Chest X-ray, PA view. Patient: 33 years old, sex M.
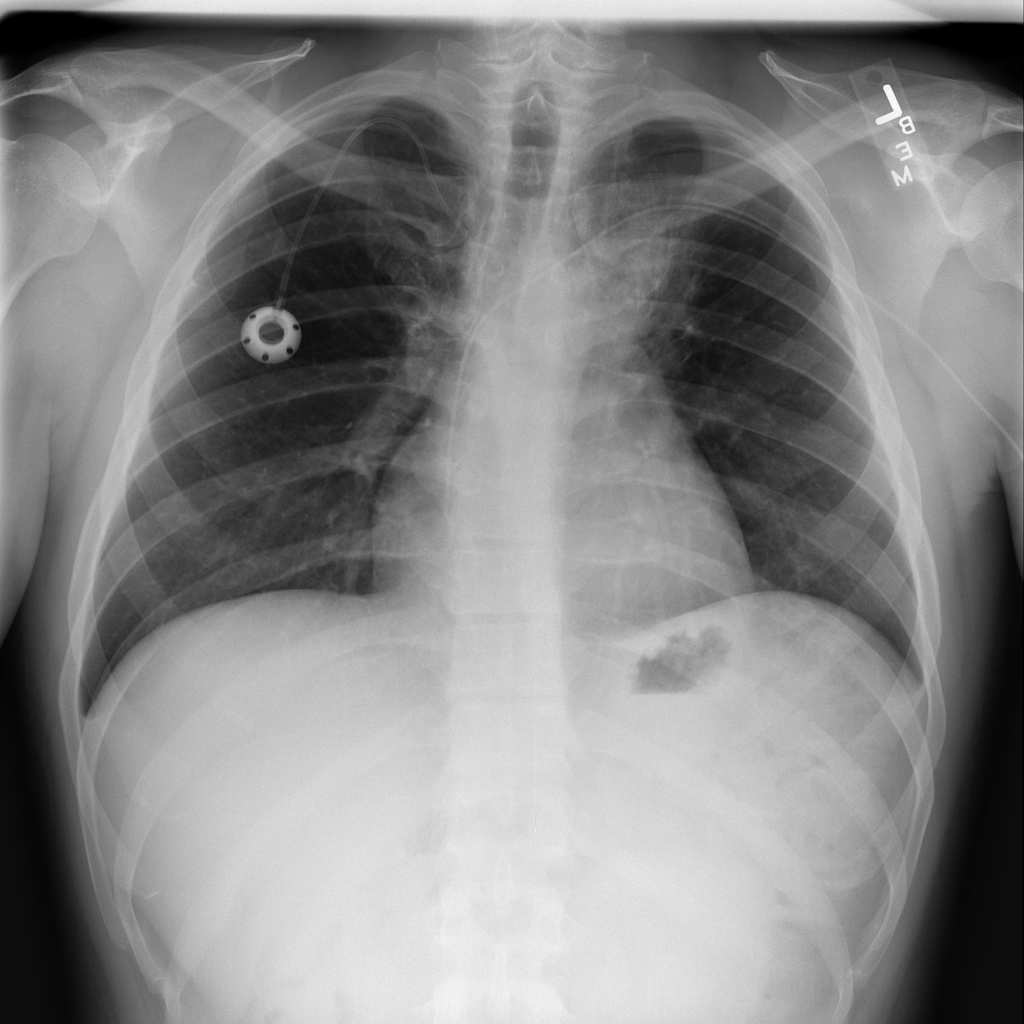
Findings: Fibrosis, Mass